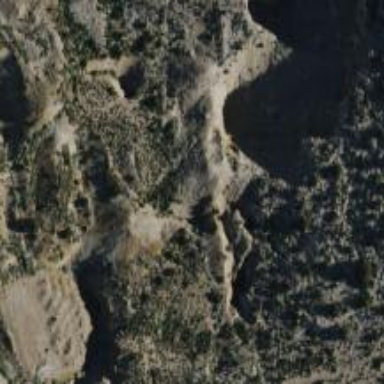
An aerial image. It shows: Natural scree.